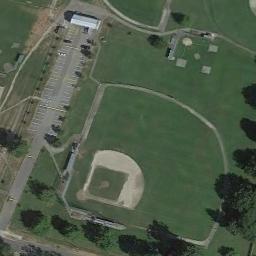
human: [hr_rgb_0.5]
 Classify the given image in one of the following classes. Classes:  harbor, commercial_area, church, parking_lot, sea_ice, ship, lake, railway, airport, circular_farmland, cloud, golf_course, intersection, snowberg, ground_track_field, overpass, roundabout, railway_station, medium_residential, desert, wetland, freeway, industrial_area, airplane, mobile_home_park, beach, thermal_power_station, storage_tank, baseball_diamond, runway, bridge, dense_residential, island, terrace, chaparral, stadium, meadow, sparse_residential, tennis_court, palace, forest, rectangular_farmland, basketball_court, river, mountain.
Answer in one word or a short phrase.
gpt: baseball_diamond